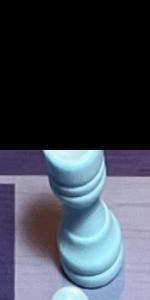
Label: Rook_White